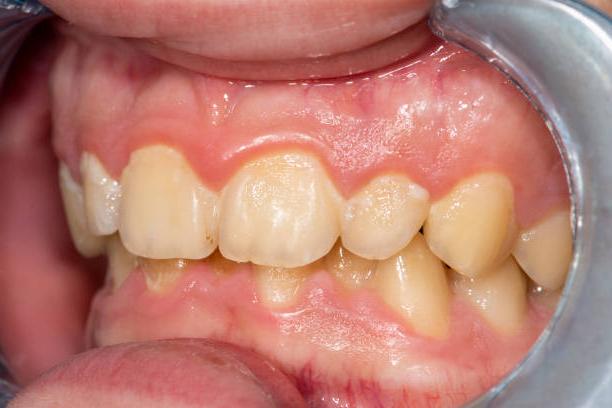
Condition: Gingivitis